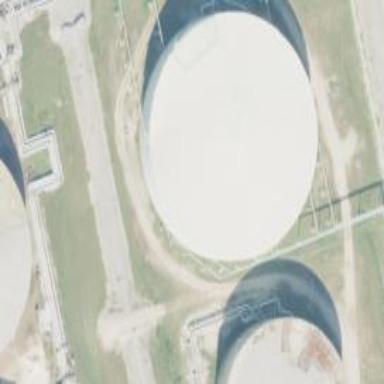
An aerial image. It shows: Storage tank that is man-made.